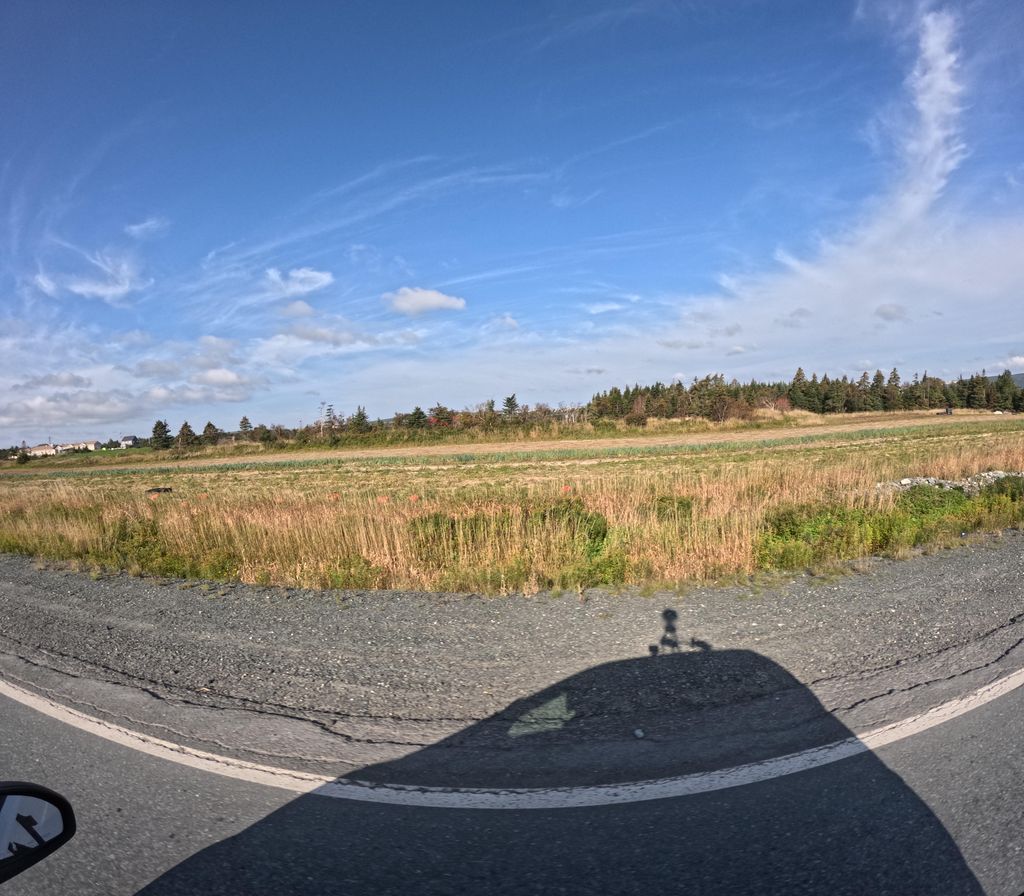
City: st_johns